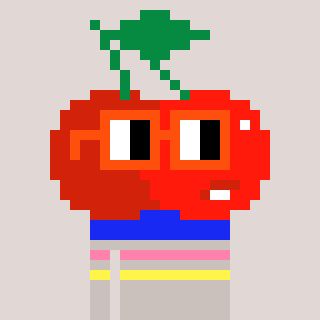
a pixel art character with square orange glasses, a cherry-shaped head and a foggrey-colored body on a warm background